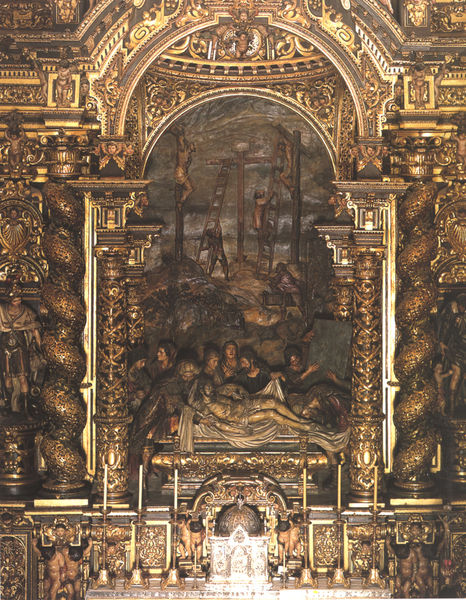
Titel: Grablegung Christi
Künstler: Pedro Roldán
Standort: Sevilla, Hospital de la Caridad (EU - E - Andalusien)
Schlagwörter: säule, säulen, barock, kirche, gold, relief, leiter, kerzen, leuchten, religion, leinwand, gedreht, altar, gesims, christus, jesus, kreuzigung, altarraum, spiralen, spirale, grablegung, altarbild, kreuzigungsgruppe, gekreuzigter, grabtuch, passion, leitern